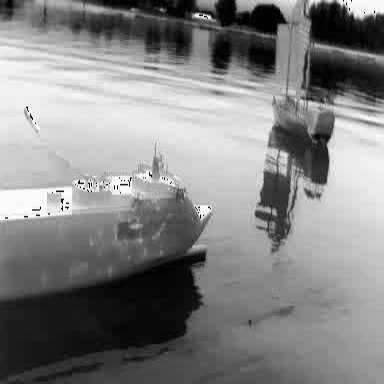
There is a container_ship in the infrared image.